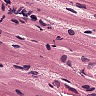
Metastatic tissue present: no